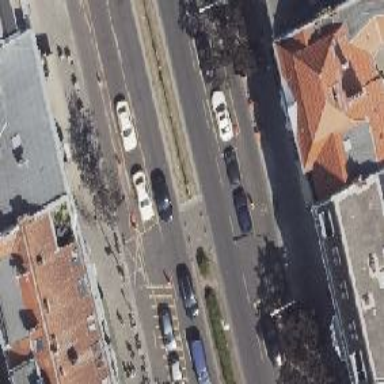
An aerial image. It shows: Footway that serves as traffic island.